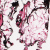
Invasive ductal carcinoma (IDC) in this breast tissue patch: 0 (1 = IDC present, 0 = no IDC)